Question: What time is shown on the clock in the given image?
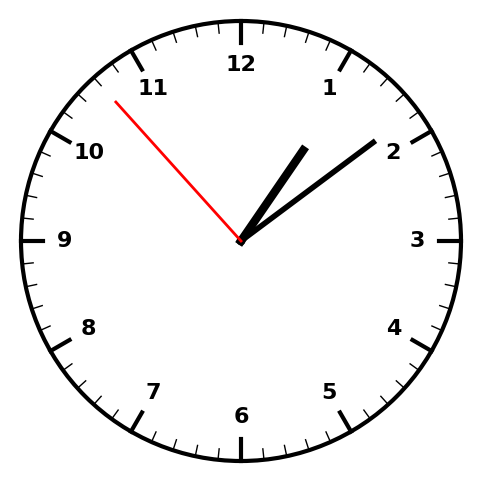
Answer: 01:08:53